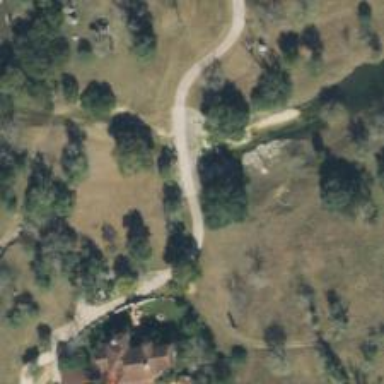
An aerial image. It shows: Driveway bridge on service road.